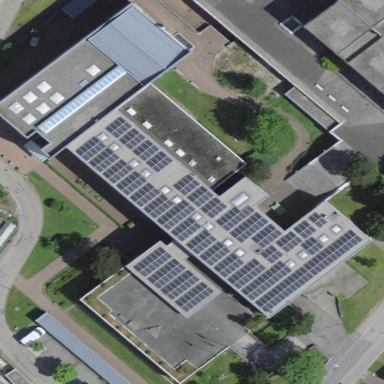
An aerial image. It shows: School building.